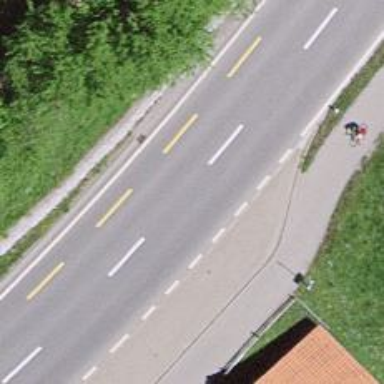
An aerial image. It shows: Secondary road with asphalt surface.